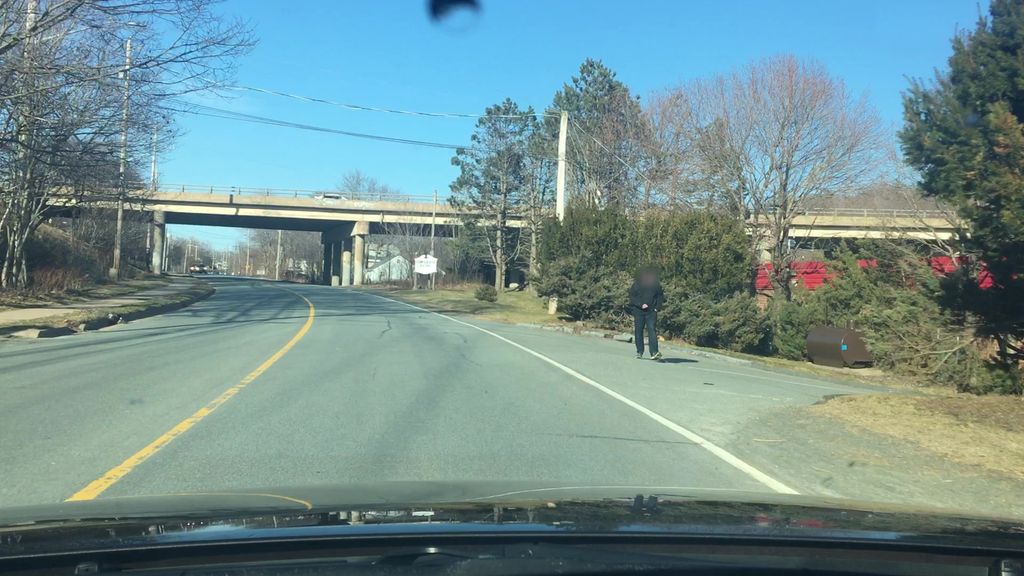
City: halifax